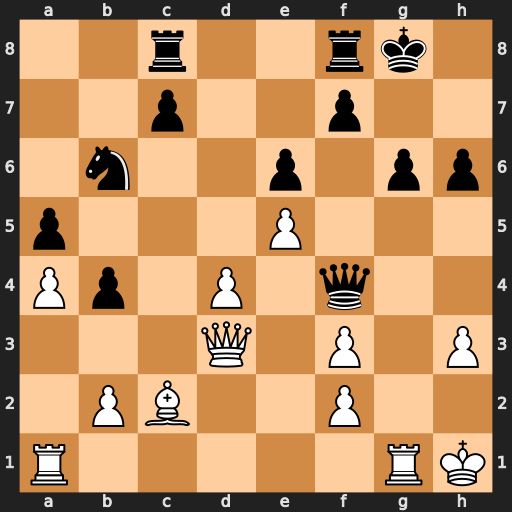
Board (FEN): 2r2rk1/2p2p2/1n2p1pp/p3P3/Pp1P1q2/3Q1P1P/1PB2P2/R5RK
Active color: w
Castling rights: -
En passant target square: -
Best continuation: Rxg6+ fxg6 Qxg6+ Kh8 Qh7#